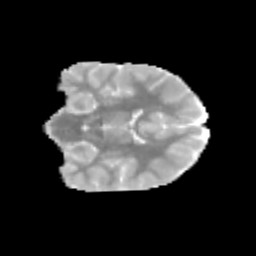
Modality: MD
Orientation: coronal
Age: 11
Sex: male
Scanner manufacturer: siemens
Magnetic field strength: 3 T
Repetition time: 3.8 s
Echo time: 0.07 s